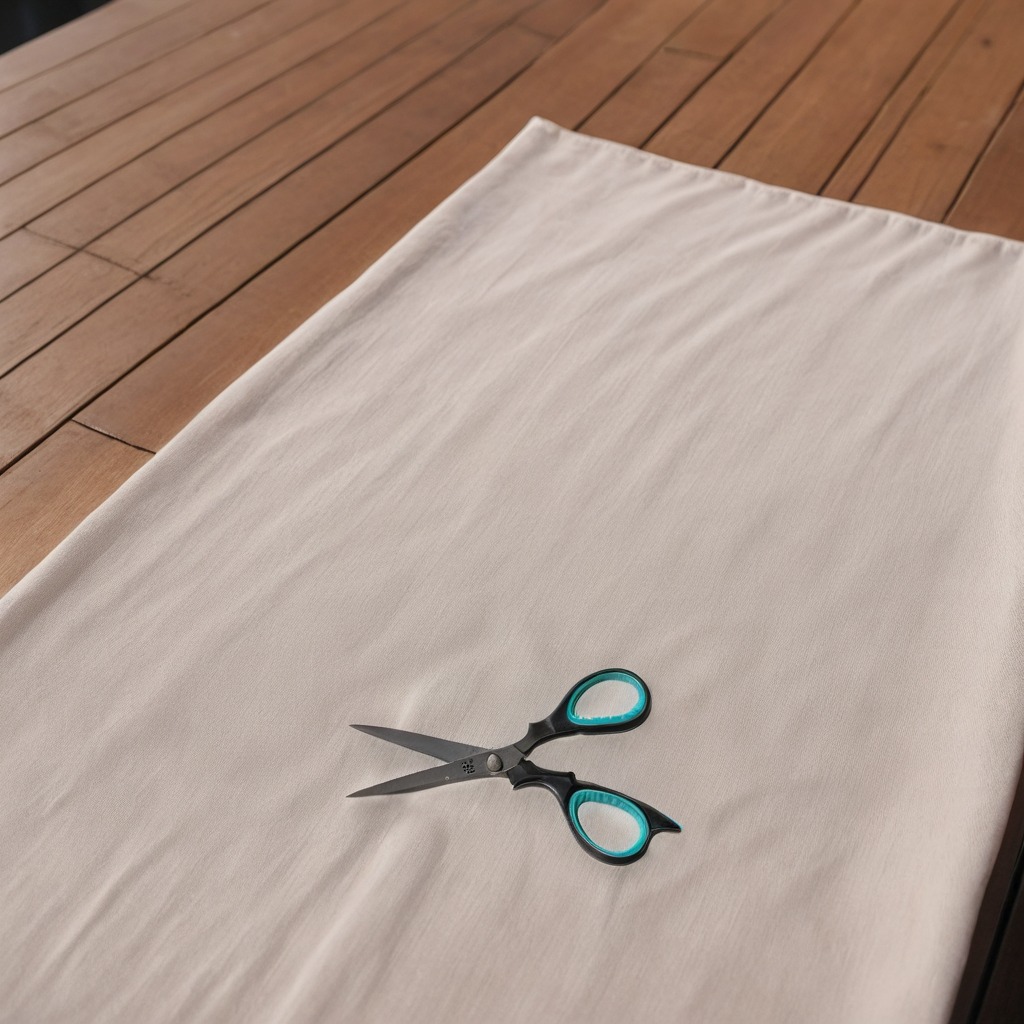
A scissor lies on the wooden table.